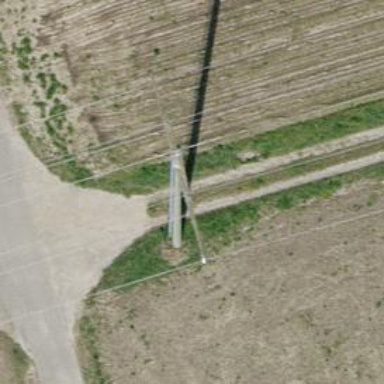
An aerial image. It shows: Concrete power tower.